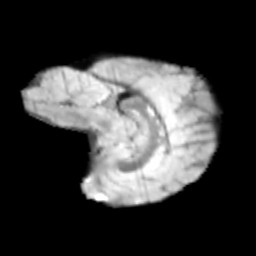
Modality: T2w
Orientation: sagittal
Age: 11
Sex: male
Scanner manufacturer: siemens
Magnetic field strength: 3 T
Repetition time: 3.8 s
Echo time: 0.07 s